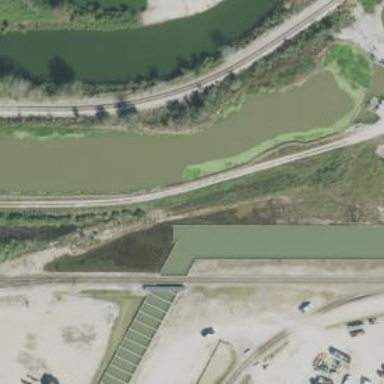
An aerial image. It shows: Canal.